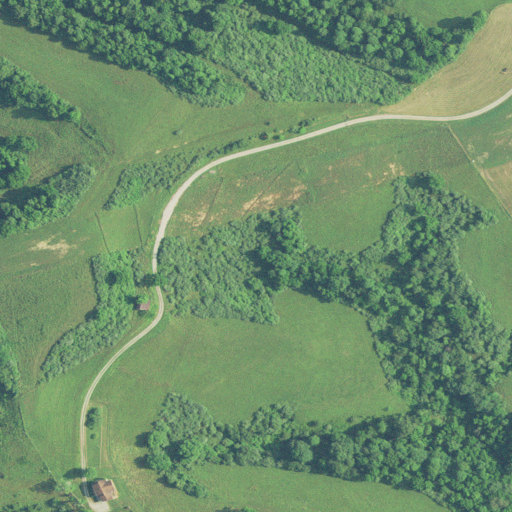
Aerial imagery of plain(s) in West Virginia named Berry Flats containing pasture, deciduous forest, open development, and mixed forest